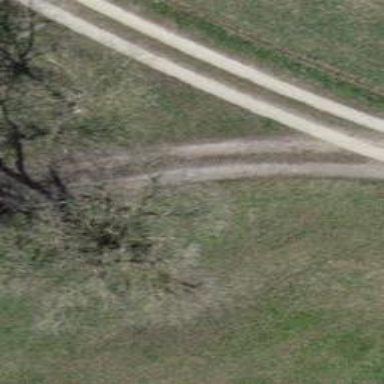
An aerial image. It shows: Unpaved track with grade2 tracktype.